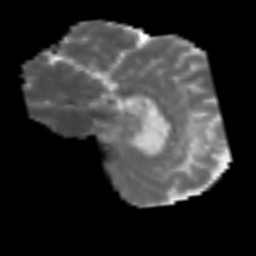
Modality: MD
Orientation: sagittal
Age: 56
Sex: male
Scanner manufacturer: siemens
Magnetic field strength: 3 T
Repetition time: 3.2 s
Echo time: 0.081 s